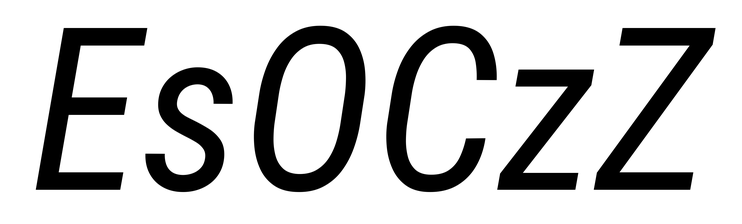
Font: Roboto-Italic_Condensed_Italic